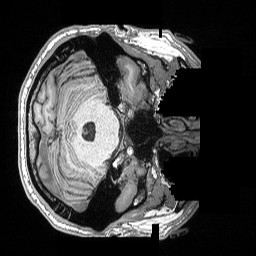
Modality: T1w
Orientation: axial
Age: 31
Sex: male
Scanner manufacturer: siemens
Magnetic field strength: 3 T
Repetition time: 2.17 s
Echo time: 0.00169 s